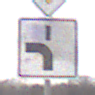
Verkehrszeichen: VerlaufVorfahrtsstrasse5
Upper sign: Vorfahrtsstrasse
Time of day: Midday
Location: Outdoor (RoadRail)
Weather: Overcast
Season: NotSpecified
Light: Natural